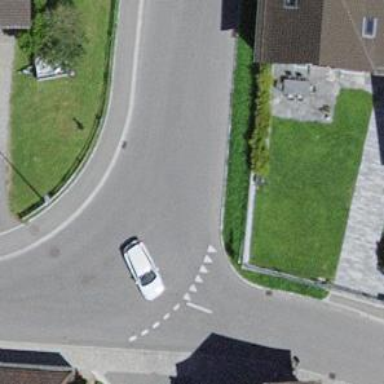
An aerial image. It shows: Unmarked road crossing.